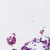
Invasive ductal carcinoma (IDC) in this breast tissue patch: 0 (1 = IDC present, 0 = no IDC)